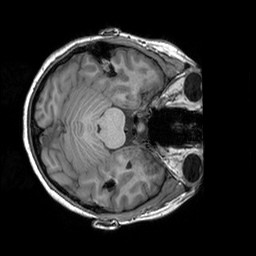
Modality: T1w
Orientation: axial
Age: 22
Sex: female
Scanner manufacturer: siemens
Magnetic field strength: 3 T
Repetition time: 2.3 s
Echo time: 0.00303 s